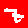
Digit: 7